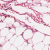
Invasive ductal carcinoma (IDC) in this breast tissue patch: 0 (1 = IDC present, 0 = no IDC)